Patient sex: M
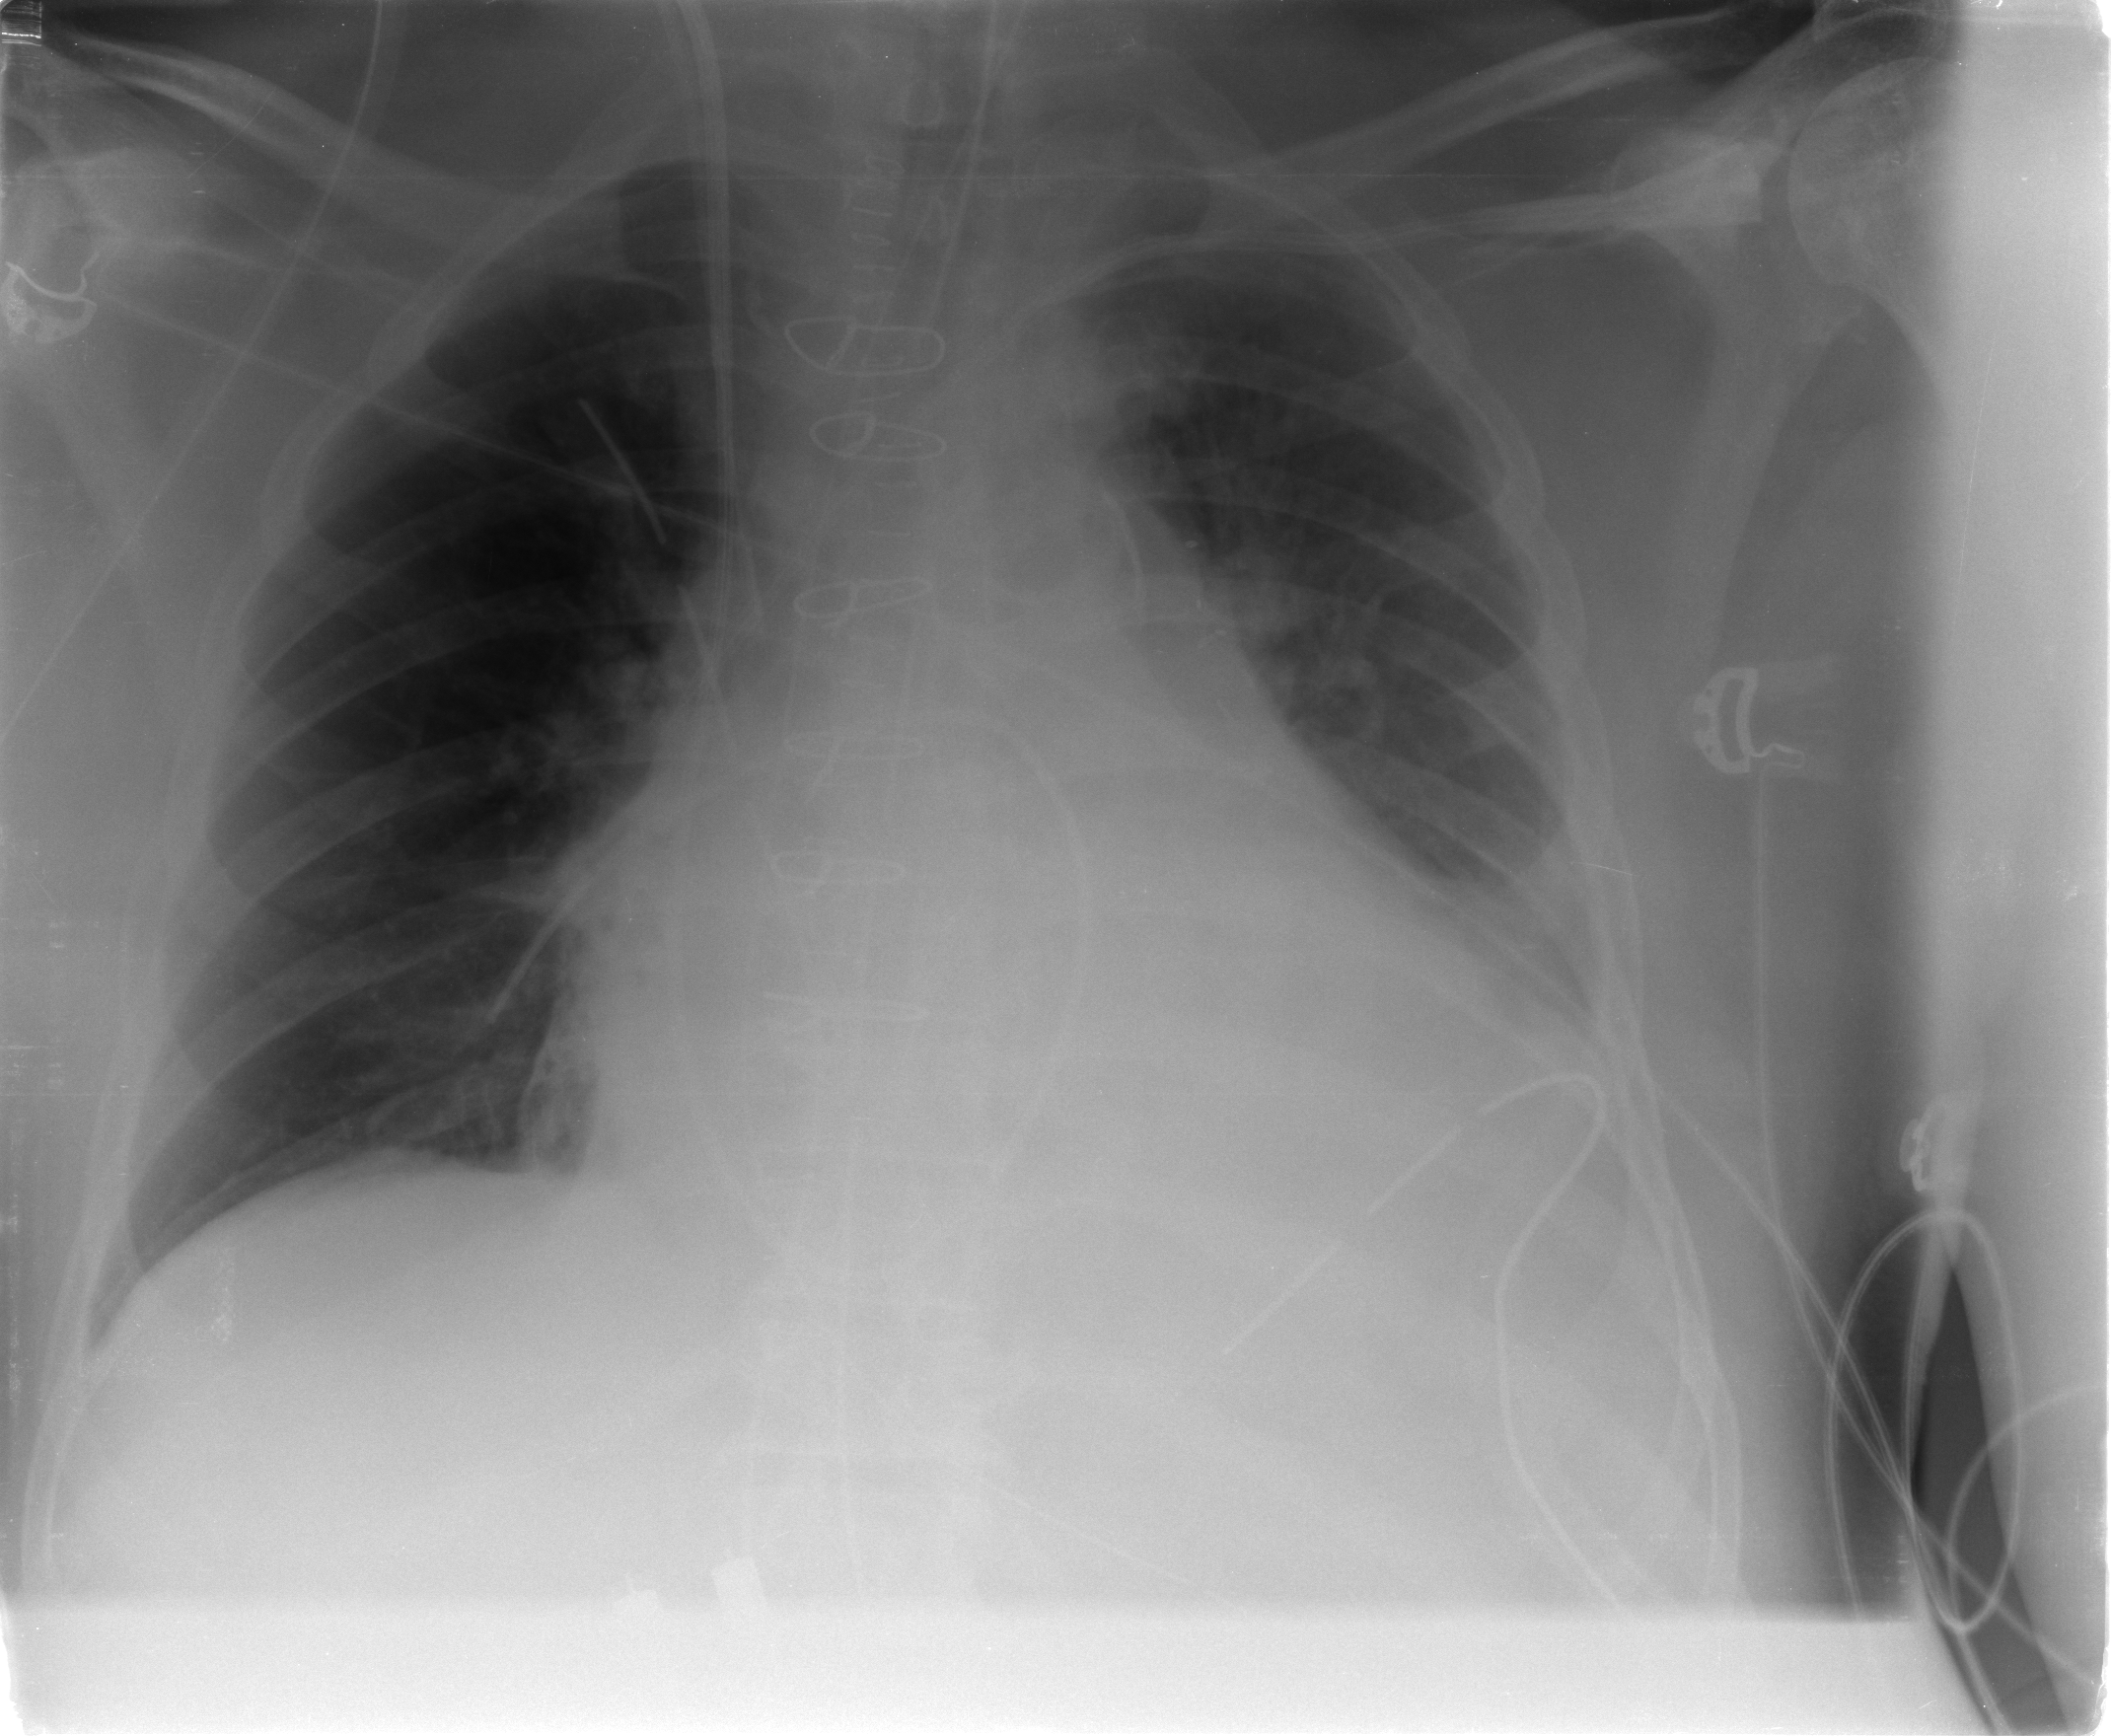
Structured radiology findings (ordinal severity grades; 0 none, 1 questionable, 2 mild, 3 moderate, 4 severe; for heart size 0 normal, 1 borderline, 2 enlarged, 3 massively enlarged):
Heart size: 3
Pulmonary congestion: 1
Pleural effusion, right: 0
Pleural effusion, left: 2
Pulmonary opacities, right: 0
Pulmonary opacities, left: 0
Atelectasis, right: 0
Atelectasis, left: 1